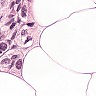
Metastatic tissue present: yes